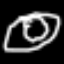
Label: donut